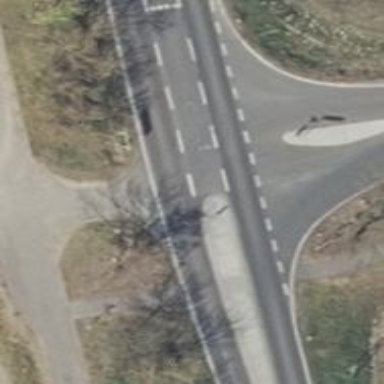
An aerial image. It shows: Asphalt road classified as primary highway.